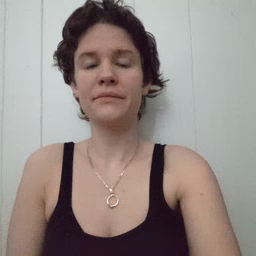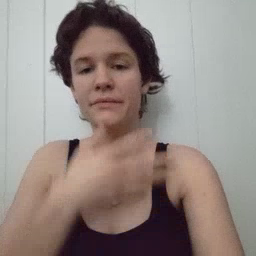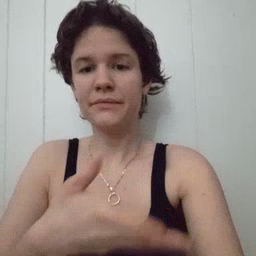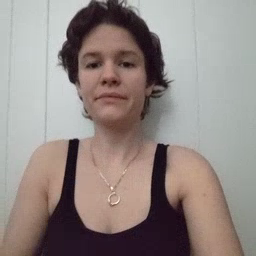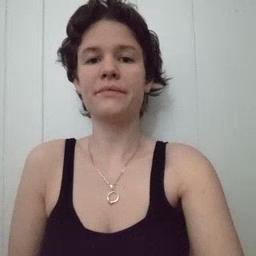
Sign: grandma